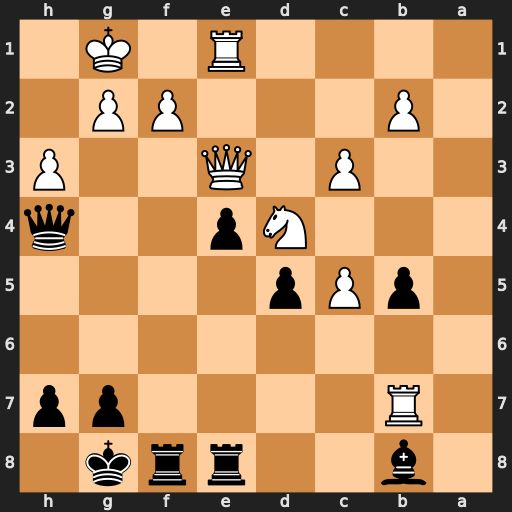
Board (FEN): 1b2rrk1/1R4pp/8/1pPp4/3Np2q/2P1Q2P/1P3PP1/4R1K1
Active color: b
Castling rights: -
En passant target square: -
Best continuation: Bf4 Qe2 e3 Nf3 exf2+